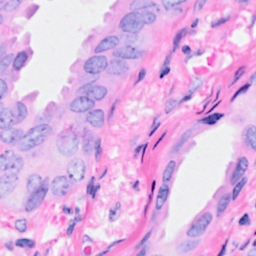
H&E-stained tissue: Breast